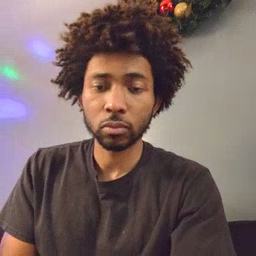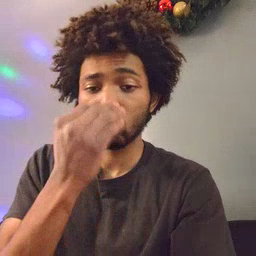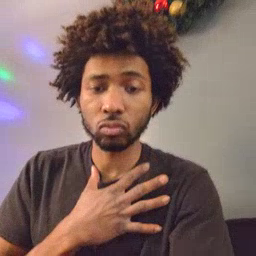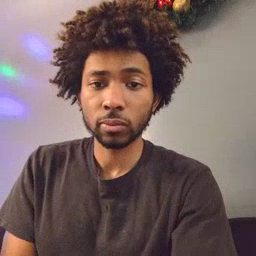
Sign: pajamas